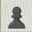
Piece: bP